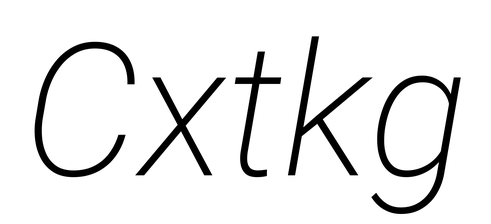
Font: Roboto-Italic_ExtraLight_Italic